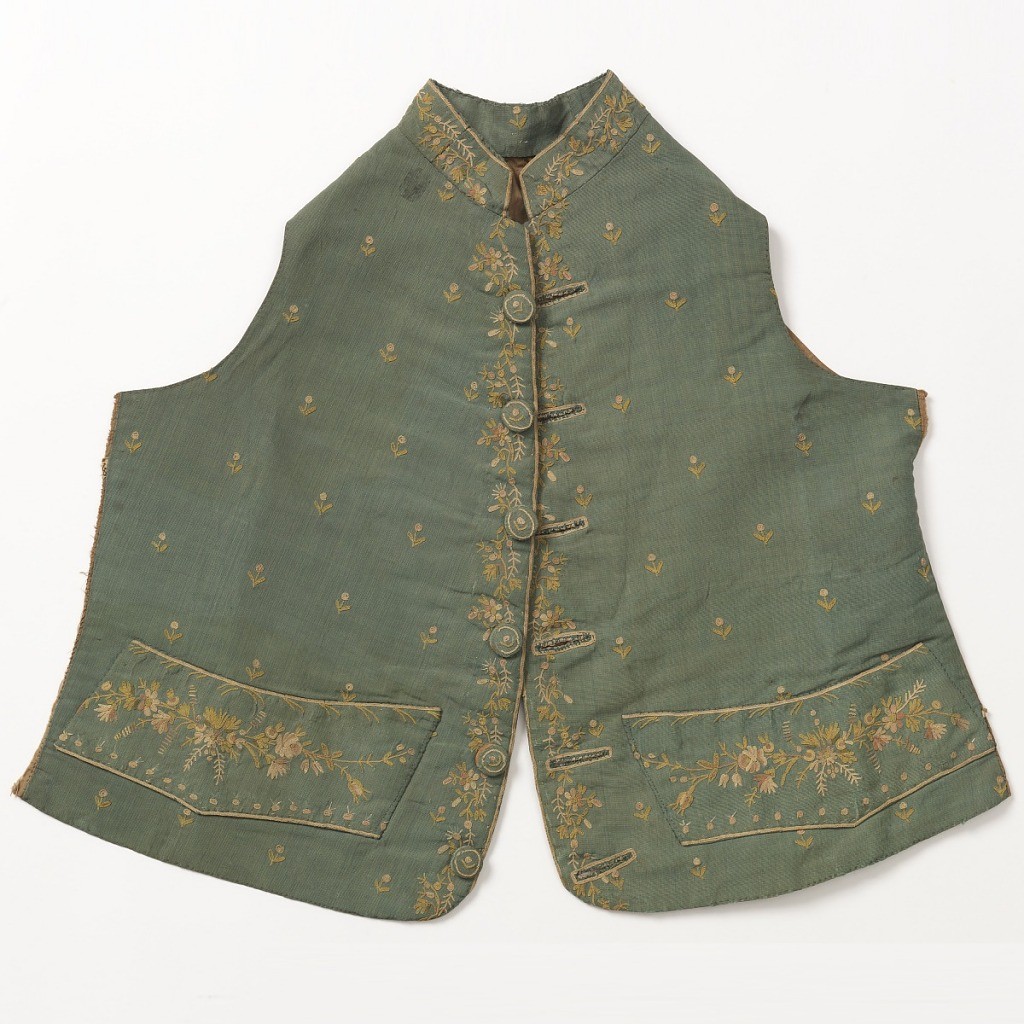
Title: Waistcoat
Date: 1750–1800
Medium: silk embroidery on silk foundation Technique: embroidered in chain stitch on ribbed plain weave
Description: Waistcoat with standing collar and slightly curved hem, in green grosgrain silk embroidered with silk thread in a delicate pink and green floral design of tiny flowers sprinkled over the front. Denser sprays on pocket flaps, placket and standing collar. Originally made for a made and altered to fit a small boy.